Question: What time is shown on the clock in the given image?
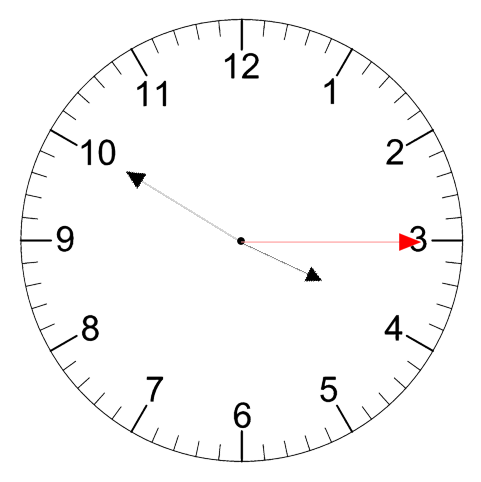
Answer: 03:50:15